Question: I have this below script that load the selected table row details in a div in the same page with ajax.
'''
$('.positiontitle-link').click(
function(){
var durl = $(this).attr('ref');
$('#details').load(durl)
}
)
'''
This is my Table where it have two column. First column used to list the jobs from MySQL database and the second used to view the selected row full details.
'''
<table class="table1" width="100%" cellpadding="0" cellspacing="0" style="height: 100%; z-index:1; top:0; position: absolute;">
<tr>
<td width="30%" style=" min-width:40px;padding:0; background-color:rgba(255, 255, 255, 0.9); height: 100%; bottom: 0; top:0;" valign="top">
<div style="margin: 0; padding: 0; overflow-x:hidden; height: 100%; position: inherit; bottom: 0; top:0;">
<?php
require "module/call.php";
?>
</div>
</td>
<td width="60%" style="min-width:40px;padding:0; background-color:rgba(255, 255, 255, 0.9); height: 100%; bottom: 0; top:0;" valign="top"><div id="details" style="overflow:auto; width:100%; border-left-width: thin; border-right-width: 0; border-top-width: thin; border-bottom-width: 0; height: 100%; bottom: 0; top:0;"></div></td>
<td width="20%" style="padding:0;">&nbsp;</td>
</tr>
</table>
'''

This is the codes
'''
<?php
$result = mysqli_query($conn,"SELECT * FROM job where approved='1' ORDER BY 'CreatedTime' DESC");
echo "<table id='maintable' class='table-fill' border='0' cellpadding='0' cellspacing='0'>
<tr>
<th position='fixed' overflow='hidden' width='10%'>Job Title</th>
<th position='fixed' width='5%'>Company Name</th>
<th width='5%'>Closing Date</th>
</tr>";
while($row = mysqli_fetch_array($result) )
{
if (strlen($row['positiontitle']) > 20) $row['positiontitle'] = substr($row['positiontitle'], 0, 60) . "...";
echo "<tr onclick='get_data(123)' ref='job.details.php?id=".$row['id']."' target='content' class='positiontitle-link'>";
echo "<td data-id='<?php echo $row['id']?>'><font style='text-shadow: none;'>" . $row['positiontitle'] . "</font></a></td>";
echo "<td data-id='<?php echo $row['id']?>'>" . $row['companyname'] . "</td>";
echo "<td data-id='<?php echo $row['id']?>'>" . $row['closingdate'] . "</td>";
echo "</tr>";
}
echo "</table>";
mysqli_close($conn);
?>
'''
and this is the codes
'''
<?php
$result = mysqli_query($conn,"SELECT * FROM job WHERE id = '".$_GET['id']."' ORDER BY 'CreatedTime' DESC");
$jobdetails = mysqli_fetch_assoc($result);
echo ''.$jobdetails['positiontitle'].'';?>
</title>
</br>
<div style="width:100%; margin-top:-20px;">
<!-------------------------------------------Start of Right Sidebar---------------------------------------------------------------->
<div style="float:left; font-size: 14px; width:20%;"class="ara-form">
<header style="padding-top: 25px; font-size: 14px; color:#666666; padding-left:7px; padding-right:7px;">
<?php
$result = mysqli_query($conn,"SELECT * FROM job WHERE id = '".$_GET['id']."' ORDER BY 'CreatedTime' DESC");
$jobdetails = mysqli_fetch_assoc($result);
echo '<strong>Job Title</strong><hr class="style-six"> '.$jobdetails['positiontitle'].'</p></br>';
echo '<strong>Company Name</strong><hr class="style-six"> '.$jobdetails['companyname'].'</p></br>';
echo '<strong>Location</strong><hr class="style-six"> '.$jobdetails['location'].'</p></br>';
echo '<strong>Closing Date</strong><hr class="style-six"> '.$jobdetails['closingdate'].'</p></br>';
echo '<strong>Number of Vacancy</strong><hr class="style-six"> '.$jobdetails['numberofvacancy'].'</p></br>';
echo '<strong>Job Category</strong><hr class="style-six"> '.$jobdetails['jobcategory'].'</p></br>';
echo '<strong>Duration</strong><hr class="style-six">'.$jobdetails['duration'].'</p></br>';
echo '<strong>Employment Type</strong><hr class="style-six"> '.$jobdetails['employmenttype'].'</p></br>';
echo '<strong>Salary</strong><hr class="style-six"> '.$jobdetails['salary'].'</p></br>';
echo '<strong>Timing</strong><hr class="style-six"> '.$jobdetails['timing'].'</p></br>';
echo '<strong>Nationality</strong><hr class="style-six"> '.$jobdetails['nationality'].'</p></br>';
echo '<strong>Gender</strong><hr class="style-six">'.$jobdetails['gender'].'</p></br>';
echo '<strong>Experience</strong><hr class="style-six">'.$jobdetails['experience'].'</p></br>';
echo '<strong>Education</strong><hr class="style-six"> '.$jobdetails['education'].'</p></br>';
echo '<strong>Gender</strong><hr class="style-six"> '.$jobdetails['gender'].'</p></br>';
echo '<strong>Gender</strong><hr class="style-six"> '.$jobdetails['gender'].'</p></br>';
?>
</header>
</div>
<!---------------------------------------------End of Right Sidebar------------------------------------------->
<div style="float:left; font-size: 14px; width:80%;" class="ara-form">
<fieldset style="font-size: 14px; color:#666666;">
<!-------------------------------------------------Start Time viewed Button------------------------------------------------>
<div style="width:100px; float:right; padding-left:2px; padding-top: 10px;">
<?php
include "module/button/job.views.php";
?>
</div>
<!---------------------------------------------------End Time viewed Button------------------------------------------------->
<!-----------------------------------------------Start Main Content----------------------------------------------->
<?php
echo '<p><strong>Company Background</strong><hr class="style-six"> '.$jobdetails['background'].'</p></br>';
echo '<p><strong>Job Summary</strong><hr class="style-six"> '.$jobdetails['summary'].'</p></br>';
echo '<p><strong>Job Duties and Responsibilities</strong><hr class="style-six"> '.$jobdetails['duty'].'</p></br>';
echo '<p><strong>Qualification</strong><hr class="style-six"> '.$jobdetails['qualification'].'</p></br>';
echo '<p><strong>Skills</strong><hr class="style-six"></br> '.$jobdetails['skill'].'</p></br>';
echo '<p><strong>Submission Guideline</strong><hr class="style-six"> '.$jobdetails['submission'].'</p></br>';
echo '<p><strong>Words to search this job</strong><hr class="style-six"> '.$jobdetails['search'].'</p></br>';
?>
<!-------------------------------------------------End Main Content----------------------------------------------->
</fieldset></div>
'''
1- I want to show the selected row id in the address bar
2- I want to show unclicked.php in the 'details' div when no row selected
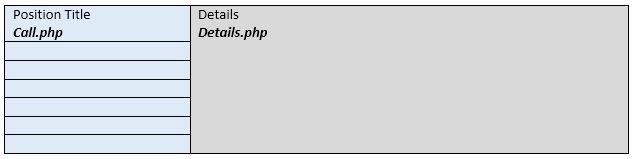
Answer: 1. If you want to change the content of the address bar without refreshing the page, you'll either need to use the HTML5 History API or a hashbang URL. HTML5 History API: This will allow you to change the content of the address bar to whatever you like, but the browser support is limited. An example is as follows: history.pushState(null, "", "/test"); This will change the page URL to yoursite.com/test. You can use this to add a row-related extension to the URL, eg. yoursite.com/table/row/20. See here for a more in-depth explanation of how the API works. Hashbang URL: This is a less clean solution, but is somewhat simpler and will work on all browsers. Your URL will look like yoursite.com/table#row20. (If you already have a # in the page URL, this will not work). Just call window.location = "#row20" to add #row20 to the current page URL.
If you are going to change the URL when a new row is selected, then you should also check the URL on page load and preselect a row if required. Eg. requesting 'yoursite.com/table#row20' would return the page with row 20 already selected.
1. $('#details').load('path/to/unclicked.php') will load the file's contents into the div. If you want this to occur on page load, just wrap it in a call to $(document).ready(). Simply make the AJAX request again if the user is able to deselect all rows.